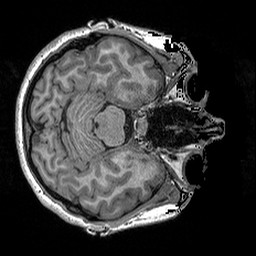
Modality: T1w
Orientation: axial
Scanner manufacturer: siemens
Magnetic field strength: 3 T
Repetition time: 2.3 s
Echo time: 0.00298 s